Field crop: maize
Growth stage: 2
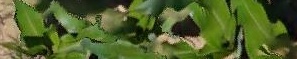
Species: maize